Question: Alright so this is a simple question, but I have been figuring this out for a while now and I was wondering if theres any simpler to way to convert this div from a column to row, here's the format right now.
Problem

So how do I make it into columns? I got this template online for free so I may be confused a little, I tried out changing the padding size and such but it ruins the whole layout,
'''
.service-list {
padding: 0 0 0 0;
font-size: 14px;
margin-bottom: 40px;
}
.service-list-col1 {
float: left;
width: 60px;
}
.service-list-col3 {
float: left;
width: 60px;
}
.service-list-col4 {
float: left;
width: 60px;
}
.service-list-col1 i {
font-style: normal;
font-size: 38px;
display: block;
color: #222;
font-family: 'FontAwesome';
line-height: 38px;
}
.service-list-col2 {
overflow: hidden;
}
.main-section.alabaster {
background: #fafafa;
}
'''
'''
<link href="https://maxcdn.bootstrapcdn.com/bootstrap/3.3.7/css/bootstrap.min.css" rel="stylesheet"/>
<section class="main-section" id="service">
<!--main-section-start-->
<div class="container">
<h2>Services</h2>
<h6>Your investment plus our market experience, endless possibilities.</h6>
<div class="row">
<div class="col-lg-4 col-sm-6 wow fadeInLeft delay-05s">
<div class="service-list">
<div class="service-list-col1"><img src="img/iconn.png" alt="" width="39" height="37" /></div>
<div class="service-list-col2">
<h3>Business development &amp; Project Syndication</h3>
<p>Highest and Best Use Study for Properties<br> Syndication of Projects<br> Project Feasibility Studies<br> Jumpstarting a New Business<br> Brand Planning<br> Business Planning</p>
</div>
</div>
<div class="service-list">
<div class="service-list-col3"><img src="img/iconn.png" alt="" width="39" height="37" /></div>
<div class="service-list-col2">
<h3>investors support and management advisory</h3>
<p>Business Opportunity Scanning<br> Investment Planning &amp; Implementation<br> Negotiations with Local Partners<br> Advisory on Business Entry into Philippines<br> Management to Reposition Existing Property.</p>
</div>
</div>
<div class="service-list">
<div class="service-list-col4"><img src="img/iconn.png" alt="" width="39" height="37" /></div>
<div class="service-list-col2">
<h3>strategies in marketing development, marketing, and sales.</h3>
<p>Strategic Market Research and Planning<br> Positioning &amp; Branding Strategies<br> Market Development Strategies<br> Customized Strategic Marketing &amp; Sales<br> Interventions
</p>
</div>
</div>
</div>
<figure class="col-lg-8 col-sm-6 text-right wow fadeInUp delay-02s"> </figure>
</div>
</div>
</section>
<!--main-section-end-->
'''
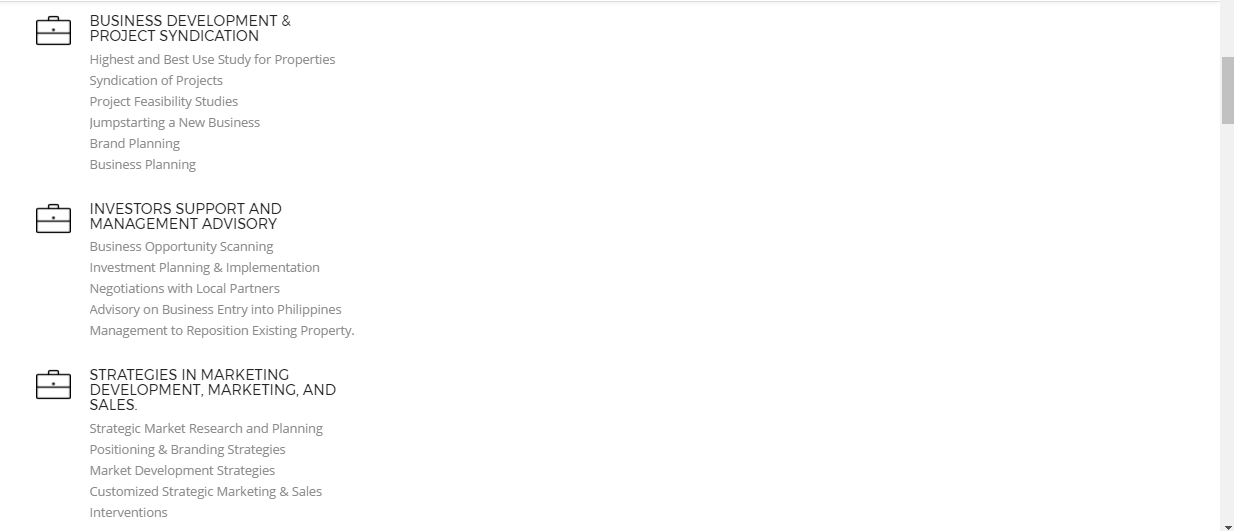
Answer: In such cases, including HTML markup would help to solve your problem, but let's see.
First of all, you do have rows, the picture given has one column and three rows, so I assume you want to turn those rows into columns.
To do that, make sure the container of those columns (the element that nests all '.service-list' elements) has 'width: 100%'.
Probably you will have to remove 'width: 60px' from your '.service-list-col*' elements since that is less than their actual width and it is overflowing, so remove it or set it to something bigger.
If this still doesn't work, try to add 'display: inline-block' to your '.service-list' elements.
Hope this helps.
Ah, now with the HTML markup it makes more sense. Ignore my css suggestions above, with this structure you can use bootstrap's classes to get your result.
First of all, your 'service-lists' wrapper needs to be able to cover the whole page, for this to happen, you have to define that it takes up 12 columns (default bootstrap css splits the used screen width into 12 columns). To do this, remove these classes 'col-lg-4 col-sm-6' and add 'col-xs-12'. This will tell bootstrap that this element covers the whole screen width in all screens.
Secondly, you need the 'service-list' divs to cover one third of the screen, so for a good responsiveness I would add to them the classes 'col-lg-4 col-md-6 col-xs-12'. This will make them align 3 per row on a large screen, (12/4 = 3), 2 per row on medium screen (12/6 = 2) and one per row on a small and extra small screen (12/12 = 1).
To sum up, here you can see a working <URL>, I didn't do any changes in your CSS, I just made use of bootstrap classes. Note, to actually see the result, you have to stretch the screen to actually see them line up on the demo.